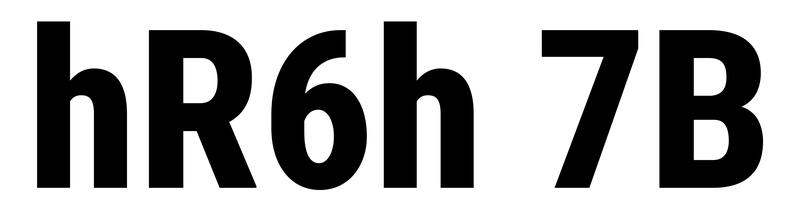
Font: Roboto_Condensed_ExtraBold